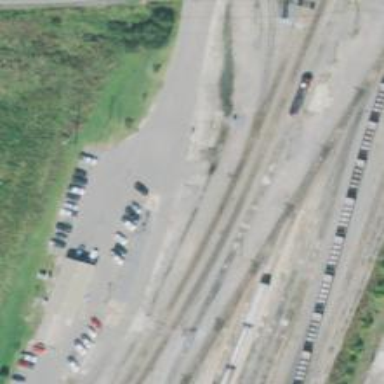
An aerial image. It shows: Railway service station.